Question: Okay here is a picture:

I've got custom UITableViewCell with UILabel.
It's obvious I should resize my custom UILabel in -setEditing method, but how to exactly calculate how much to resize it? And is there efficient way to resize reused cells?
Thanks!
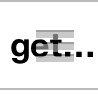
Answer: You don't have to do anything in 'setEditing' method if you have the right autoresizing mask:
'''
label.autoresizingMask = UIViewAutoresizingFlexibleWidth | UIViewAutoresizingFlexibleRightMargin;
'''